Question: I am a noob, so my code is pretty simple:
'''
.pictureBoxWrapper1 {
width: 225px;
/* background: silver; */
margin: 0 auto;
padding:7px;
float:left;
border:dotted;
margin-right:10px;
}
'''
Unfortunately it is still giving me some unexpected results like this:

as you can see I have two of the boxes on the left that are "bumping" into each other.
Is there some way that I can make my box not expand no matter what text/images are in it?
Pastebin for entire CSS file
<URL>
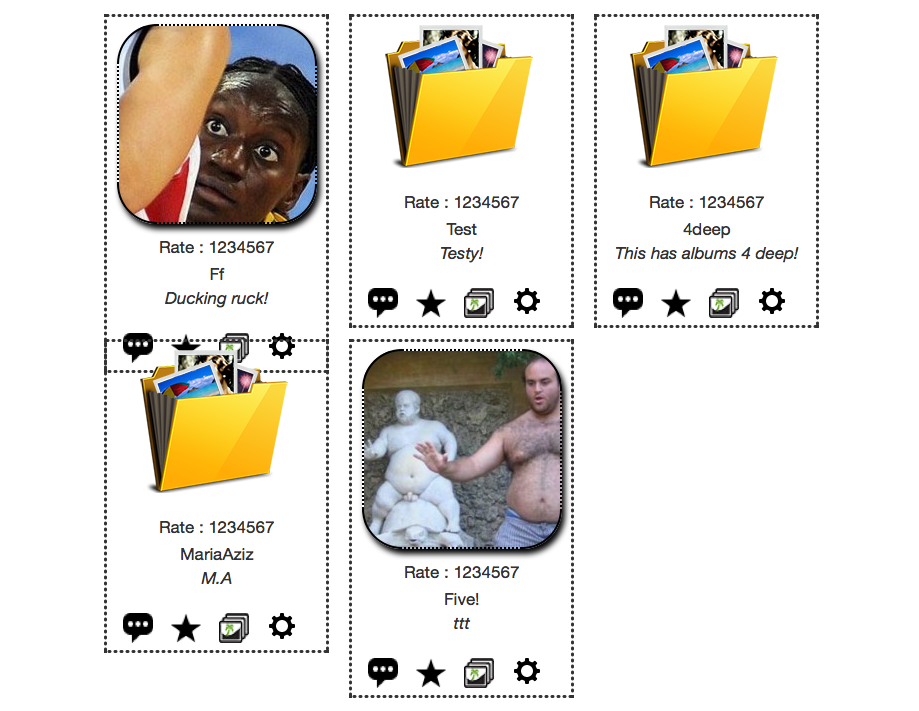
Answer: This is happening because your images are of more size. You can try restricting the image size either by using style in image tag,
'<img style="height:auto; width:auto; max-width:300px; max-height:300px;" src="...">'
or through css
'''
#bg {
position: fixed;
top: 0;
left: 0;
/* Preserve aspet ratio */
max-width: 100%;
max-height: 200px;
}
'''
HTML
'''
<div id="bg">
<img src="..." alt="">
</div>
'''